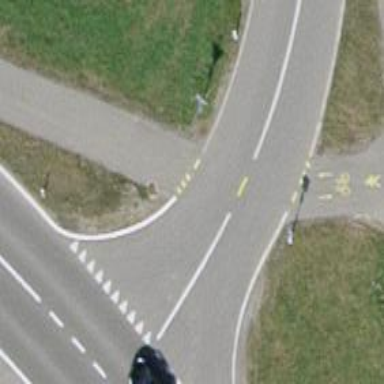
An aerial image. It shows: Crossing on cycleway.